Aerial crown-view tile of a tropical tree (Barro Colorado Island, Panama), acquired 20250616:
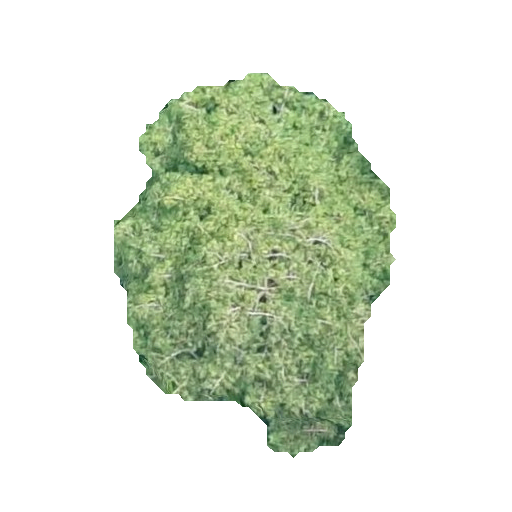
Species: Virola surinamensis
GBIF accepted scientific name: Virola surinamensis
Crown area: 110.582 m²